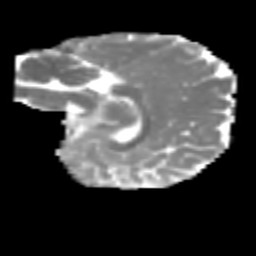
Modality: MD
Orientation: sagittal
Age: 8
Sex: female
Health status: healthy